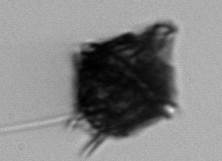
Label: Gonyaulax